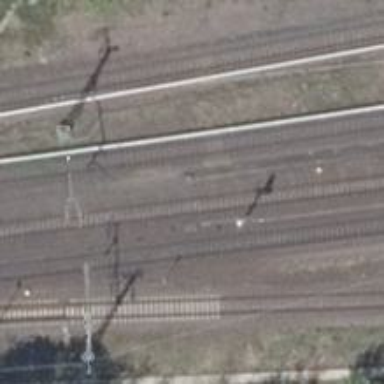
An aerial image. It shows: Railway signal.